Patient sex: M
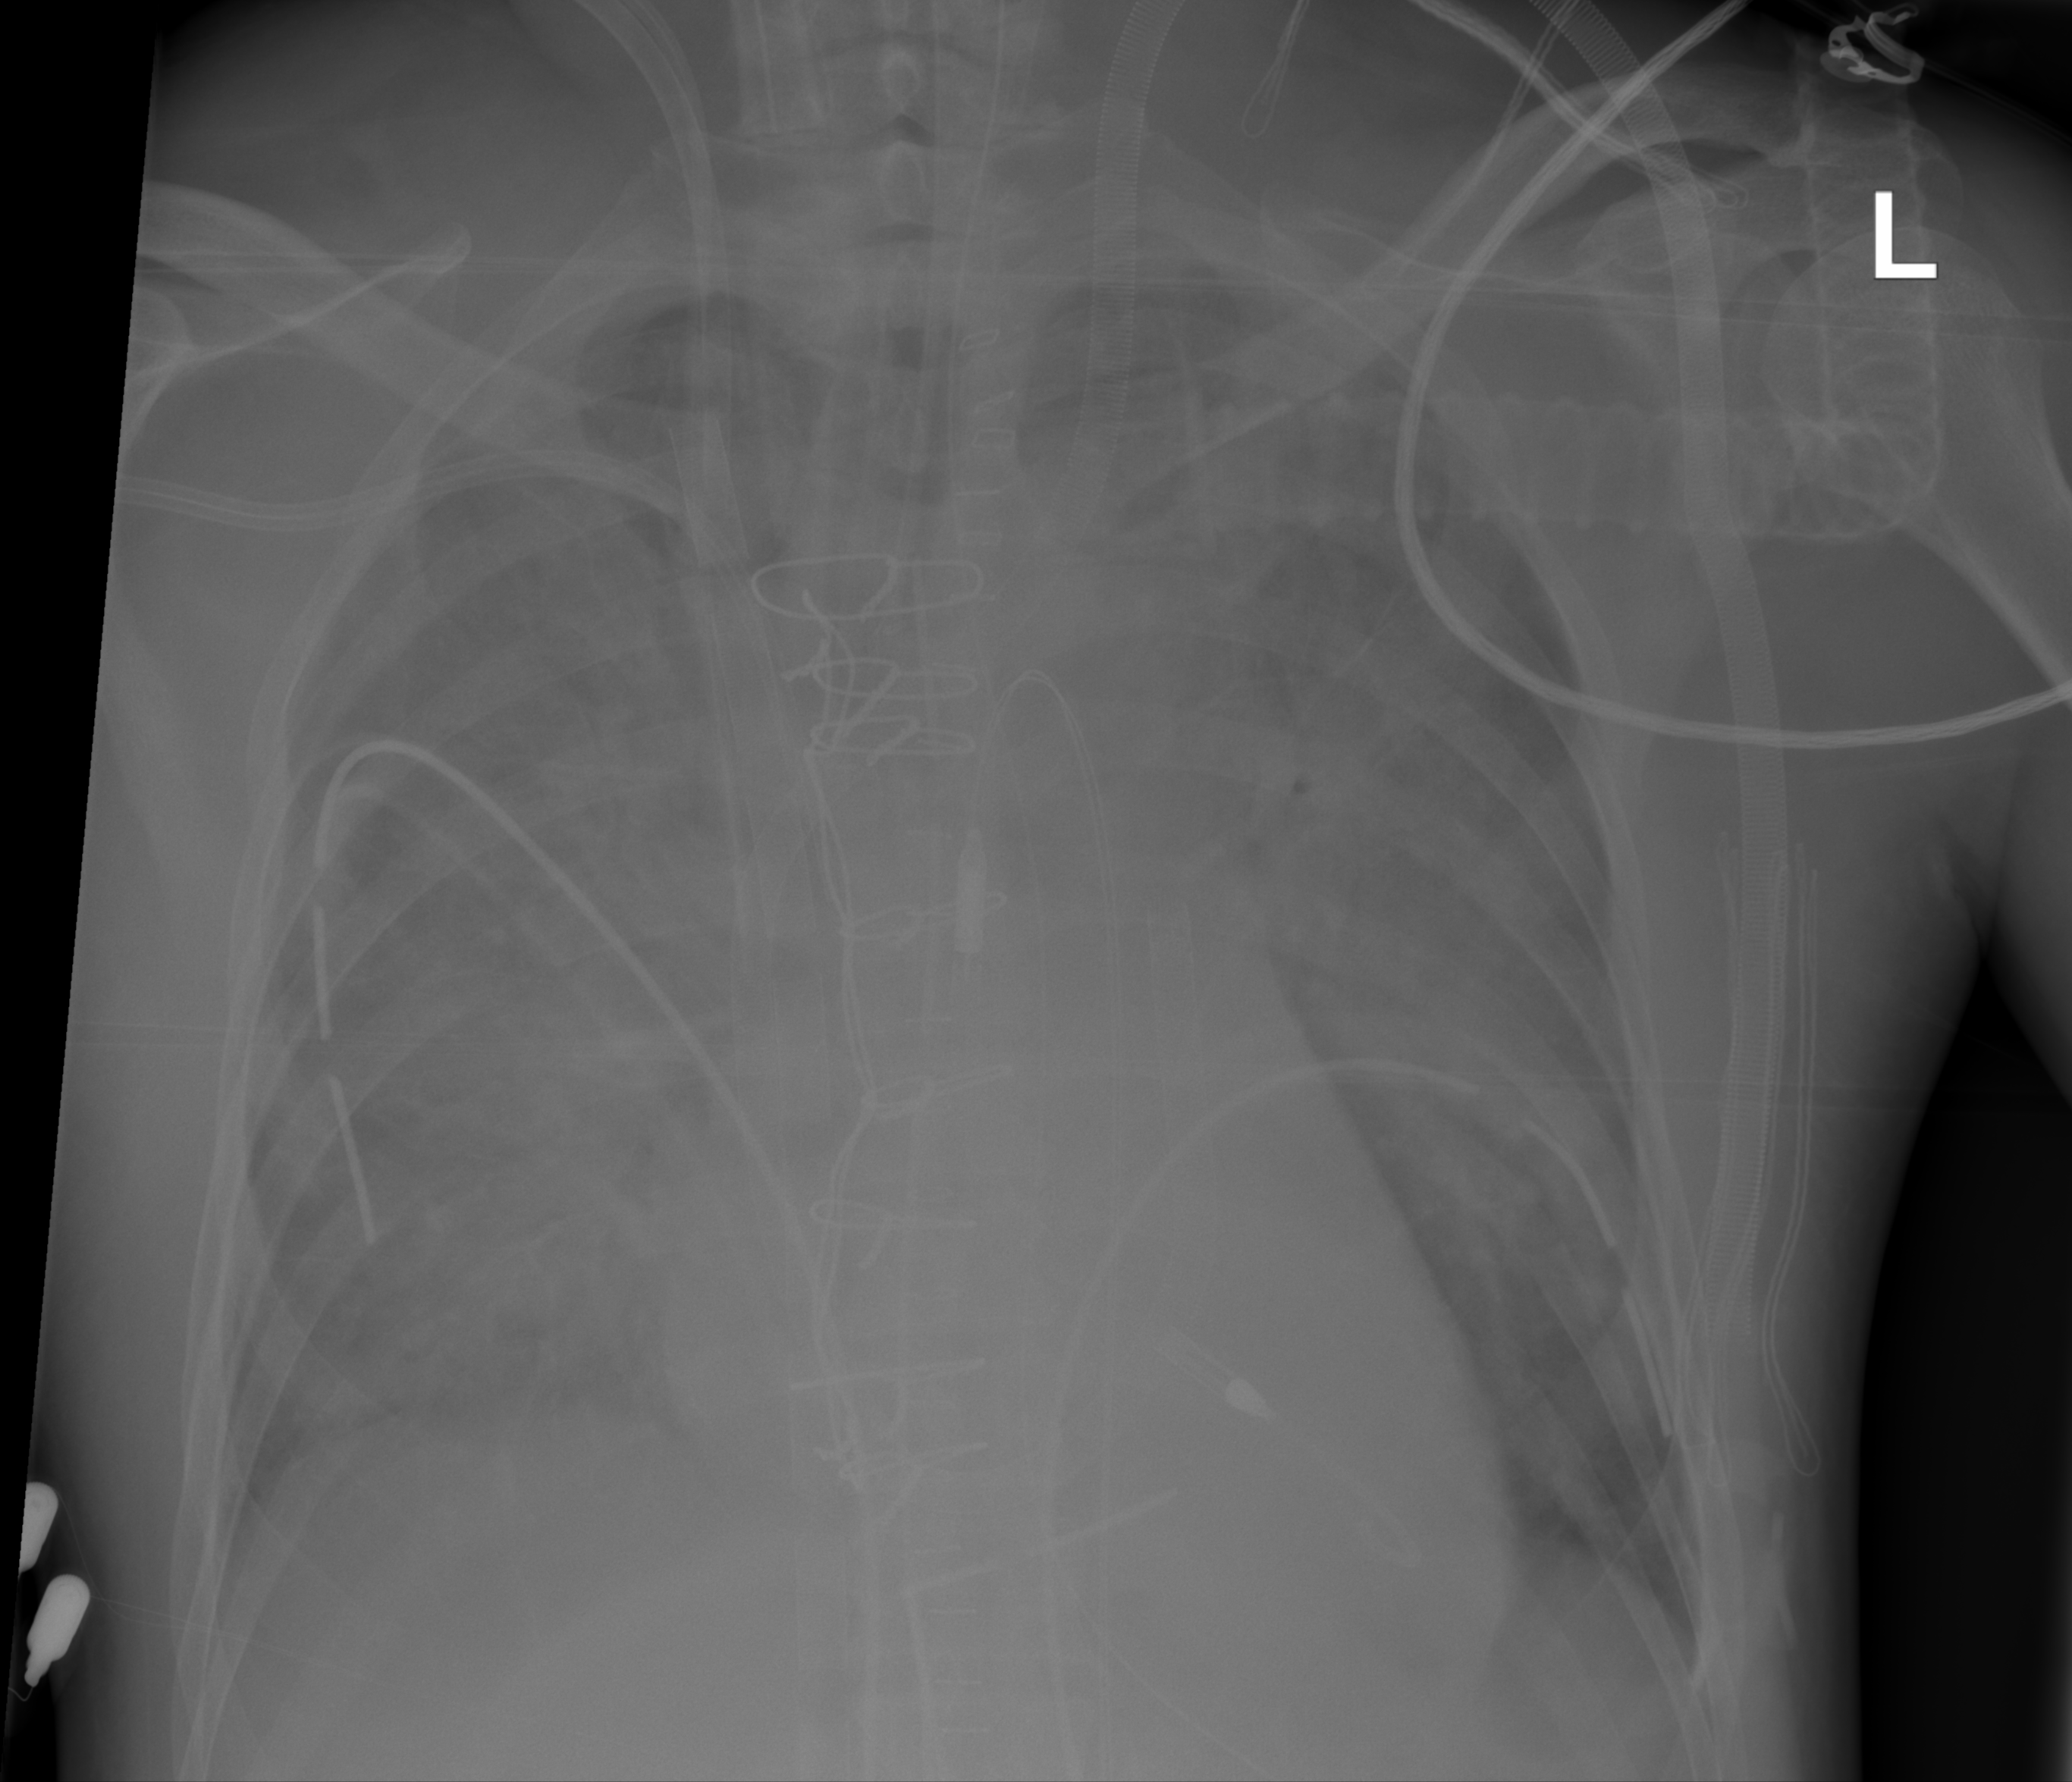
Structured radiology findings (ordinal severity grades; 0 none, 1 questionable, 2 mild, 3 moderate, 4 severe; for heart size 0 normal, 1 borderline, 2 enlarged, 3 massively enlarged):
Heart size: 1
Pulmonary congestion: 4
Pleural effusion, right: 1
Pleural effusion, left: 1
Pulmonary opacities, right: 3
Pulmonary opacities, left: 3
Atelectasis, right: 3
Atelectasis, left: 3